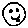
Label: smiley face